Question: I having trouble in my sql query .Please see my
example

As u see, the is the parent for the and .
Now i got a question. How can i select the parent's read access to become 'Y' when there has any child record which has 'Y' read_access? On the other hand , if there aren't any existing child record which has 'Y', the parent read_acess will become 'N'
Sorry for my bad english. Please help
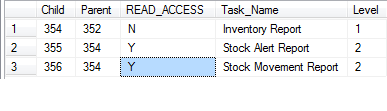
Answer: This should work:
'''
SELECT ISNULL(CHILDREN_TABLE.READ_ACCESS, PARENT_TABLE.READ_ACCESS) AS READ_ACCESS
FROM TABLE AS PARENT_TABLE
LEFT JOIN TABLE AS CHILDREN_TABLE
ON CHILDREN_TABLE.Parent = PARENT_TABLE.Child
'''
It will give you duplicates, though (2 rows for 'Inventory Report', one for 'Stock Alert Report' and one for 'Stock Movement Report') You can resolve this with a 'SELECT DISTINCT' ...
OR, I believe adding a GROUP BY in the children table will solve the duplicate:
'''
SELECT ISNULL(CHILDREN_TABLE.READ_ACCESS, PARENT_TABLE.READ_ACCESS) AS READ_ACCESS
FROM TABLE AS PARENT_TABLE
LEFT JOIN (SELECT Parent, READ_ACCESS FROM TABLE GROUP BY Parent) AS CHILDREN_TABLE
ON CHILDREN_TABLE.Parent = PARENT_TABLE.Child
'''
Now, you will still get a duplicate if there is a child that has 'READ_ACCESS' of 'Y' and another that has 'READ_ACCESS' of 'N'. However, this sounds like something that would need to be discussed with your business rules anyway.